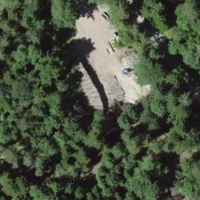
EUNIS habitat code: 44
Species observed at this site:
Capreolus capreolus